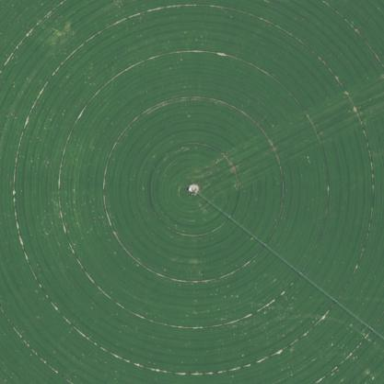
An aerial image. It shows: Farmland with pivot irrigation system.